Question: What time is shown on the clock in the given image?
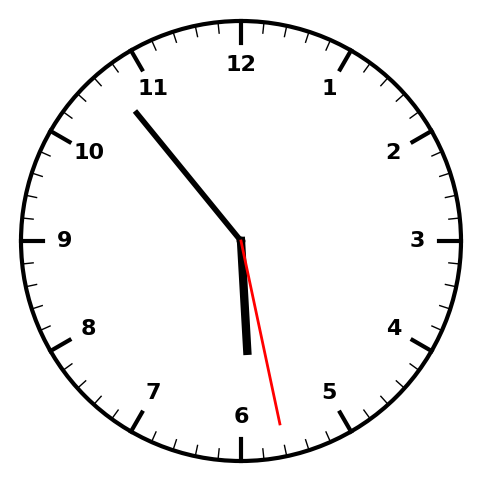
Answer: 05:53:28